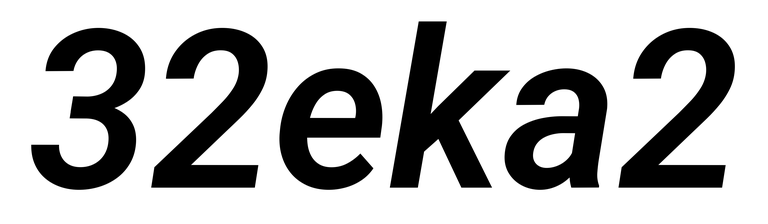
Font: Roboto-Italic_SemiBold_Italic